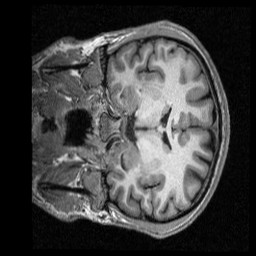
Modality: T1w
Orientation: coronal
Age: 25
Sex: male
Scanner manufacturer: siemens
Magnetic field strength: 3 T
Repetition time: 2.3 s
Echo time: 0.00298 s